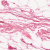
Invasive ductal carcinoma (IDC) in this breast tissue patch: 0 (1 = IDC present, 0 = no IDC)